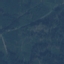
Land use / land cover class: Forest